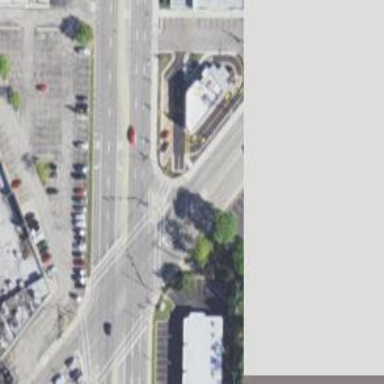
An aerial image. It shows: Footway located on traffic island.